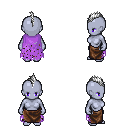
a pixel art fantasy rpg character, female body template, dark elf, purple skin, maroon tattered cape, robe skirt, white mohawk hairstyle, four views (front, back, left, right), 2x2 character sprite sheet, small pixel art, hard edges, no anti-aliasing